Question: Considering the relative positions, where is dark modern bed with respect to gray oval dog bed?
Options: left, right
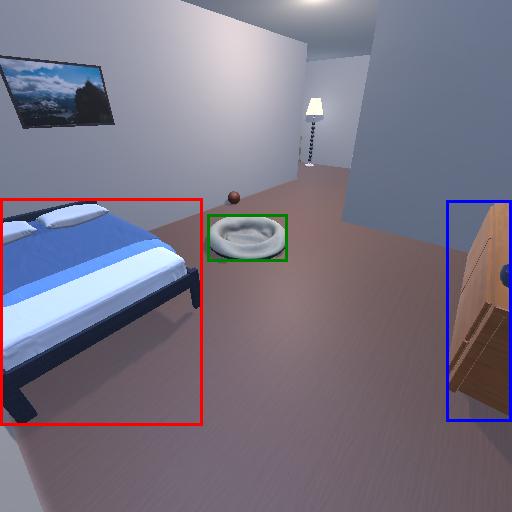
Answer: left